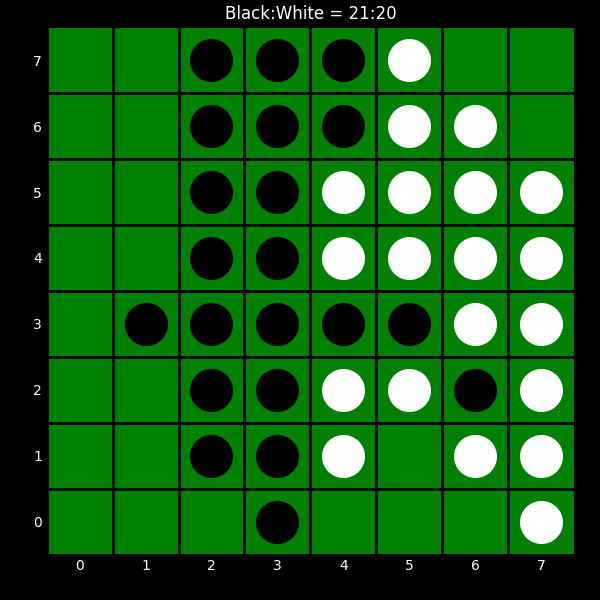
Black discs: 21
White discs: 20